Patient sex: F
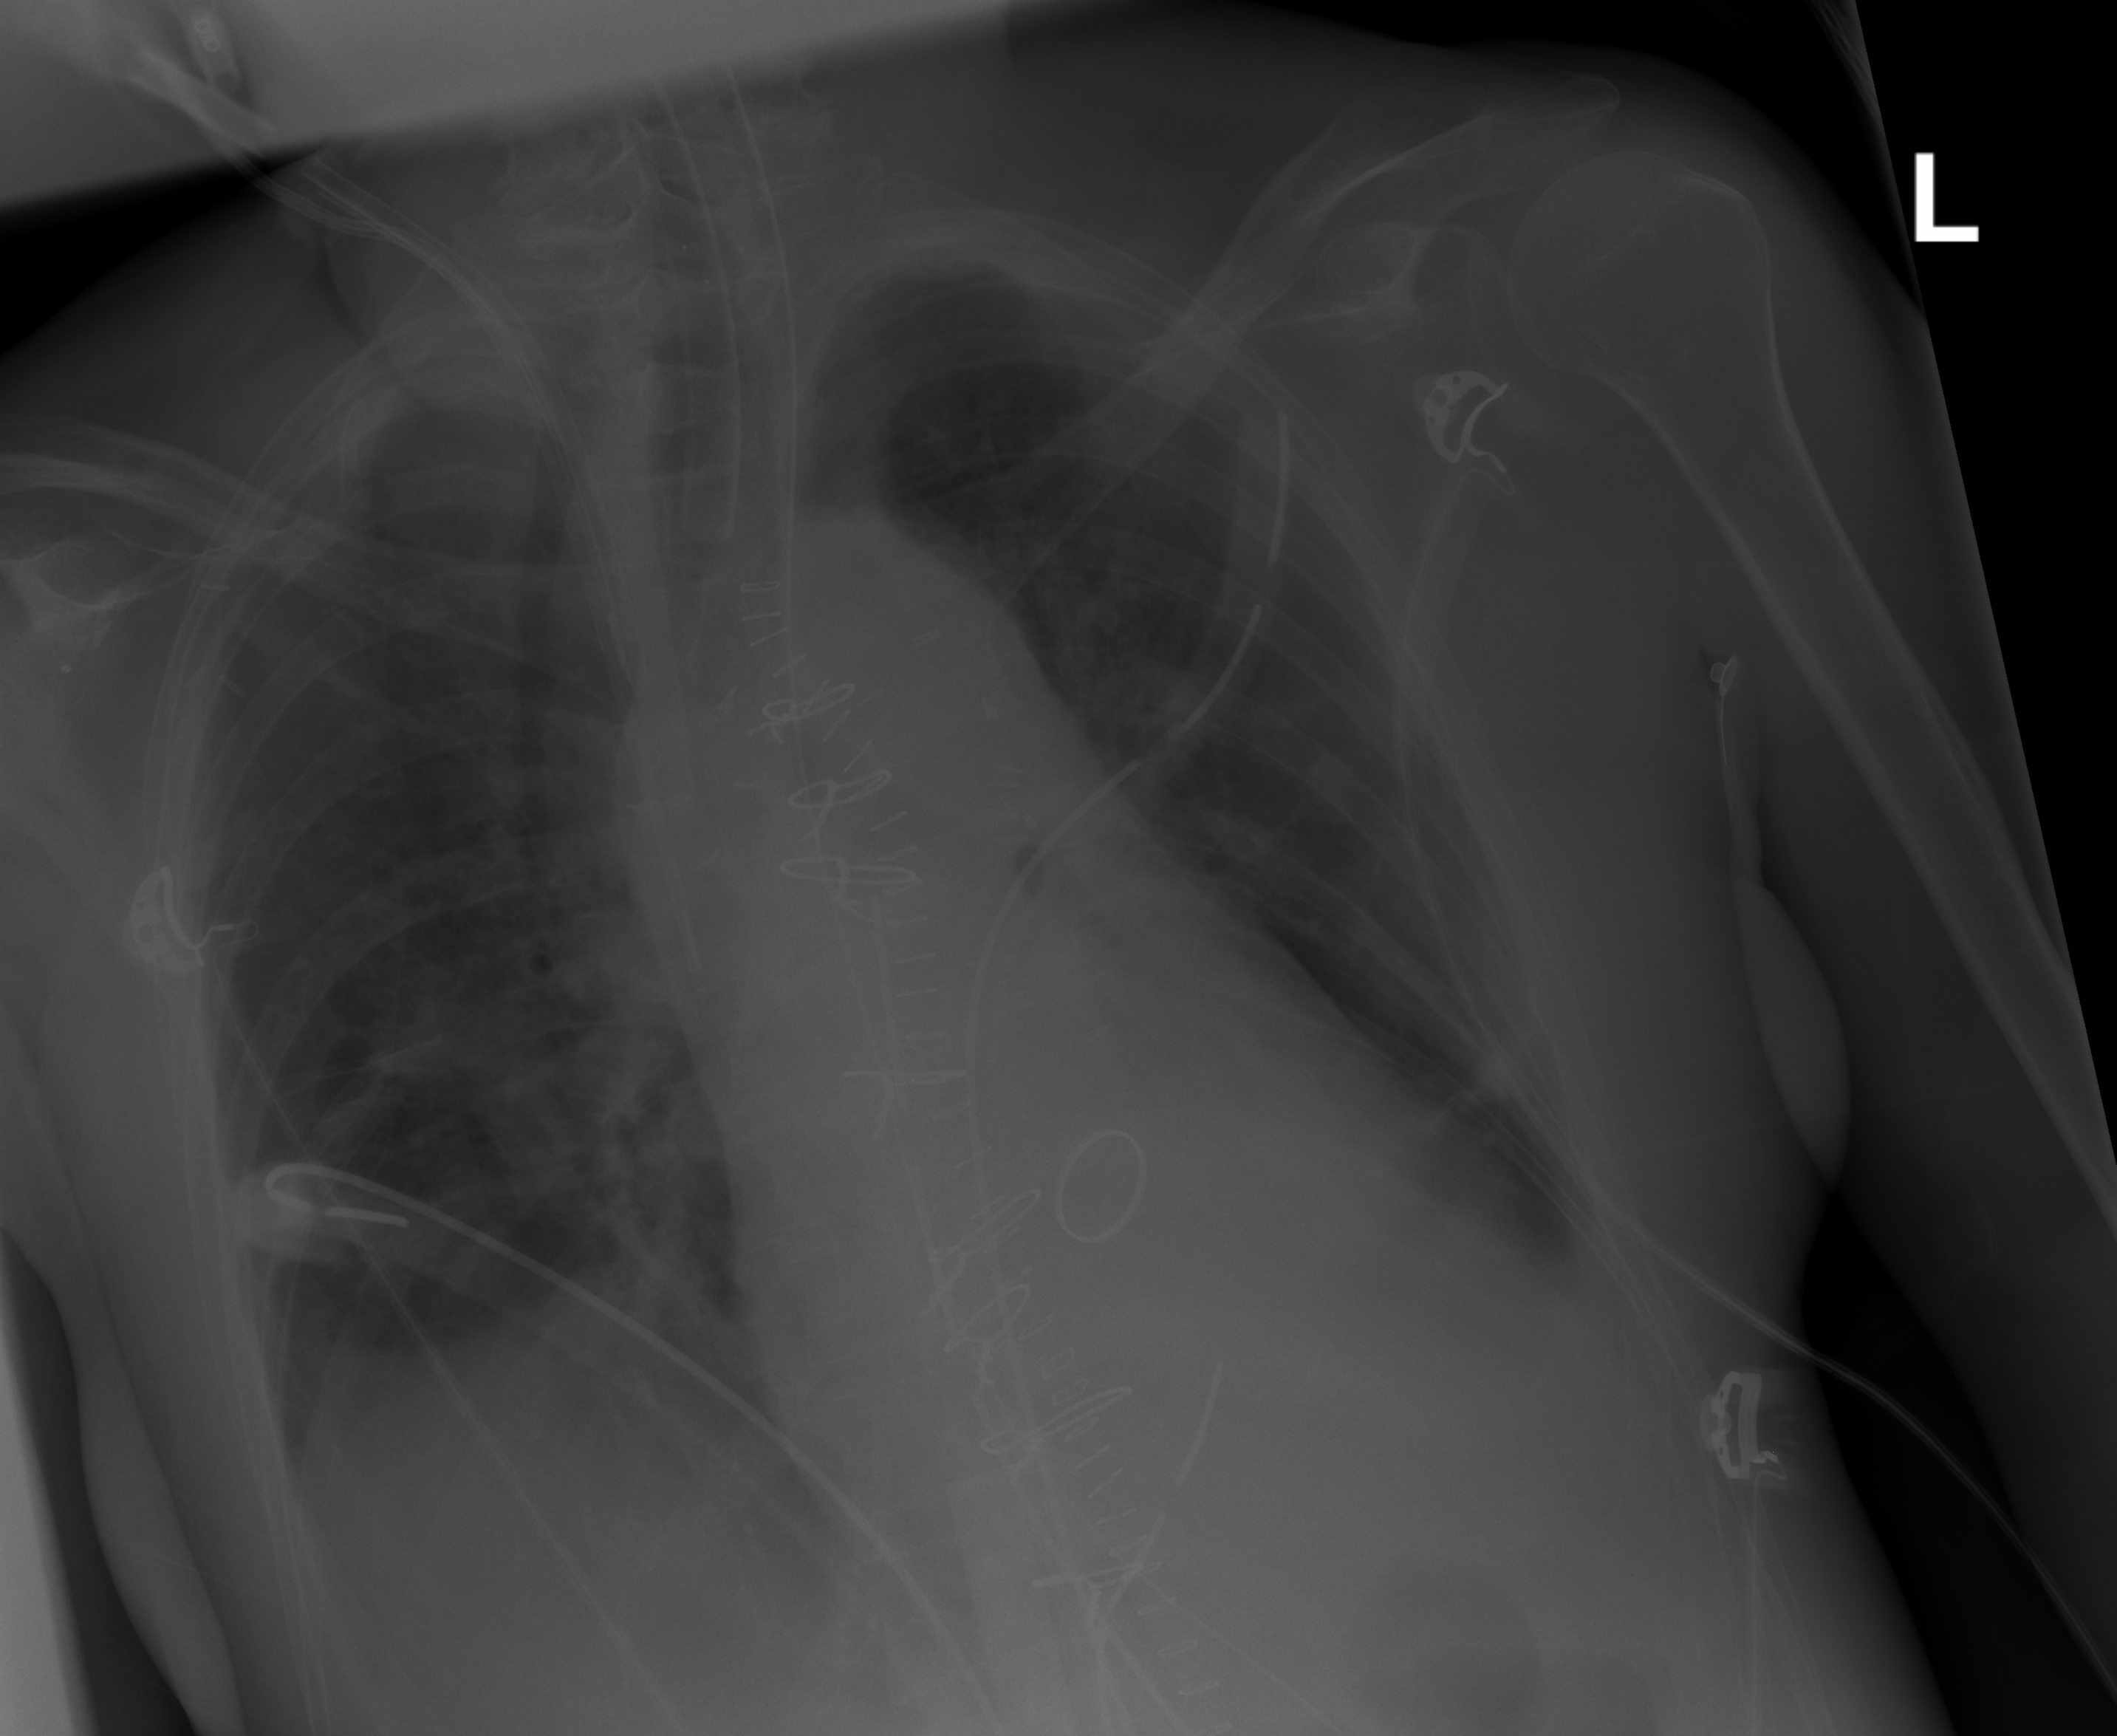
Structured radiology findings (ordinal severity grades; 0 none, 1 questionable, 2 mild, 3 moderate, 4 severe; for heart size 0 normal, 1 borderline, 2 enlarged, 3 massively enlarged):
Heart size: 1
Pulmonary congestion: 1
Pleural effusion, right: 2
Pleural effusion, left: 2
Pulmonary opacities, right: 0
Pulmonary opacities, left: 0
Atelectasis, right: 0
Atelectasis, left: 2